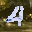
Label: 4